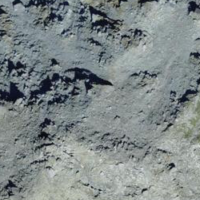
EUNIS habitat code: 48
Species observed at this site:
Silene acaulis
Saxifraga exarata
Oxyria digyna